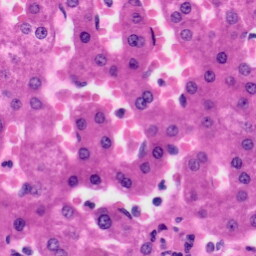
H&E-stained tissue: Liver